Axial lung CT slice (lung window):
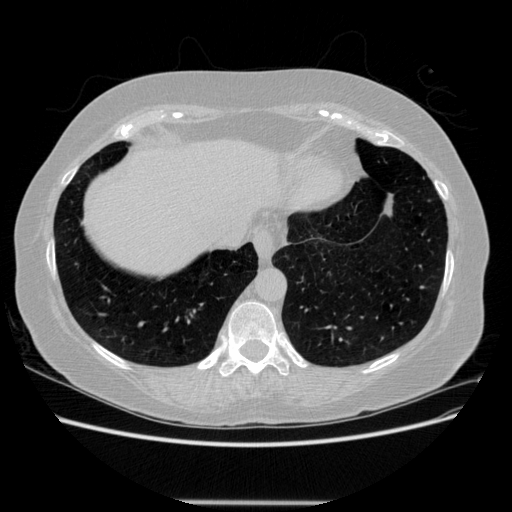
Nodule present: no